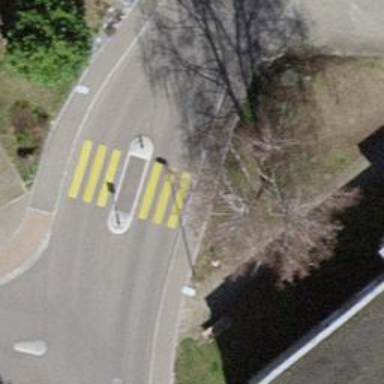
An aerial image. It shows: Uncontrolled crossing on the road with yellow zebra marking on the crossing island.